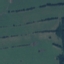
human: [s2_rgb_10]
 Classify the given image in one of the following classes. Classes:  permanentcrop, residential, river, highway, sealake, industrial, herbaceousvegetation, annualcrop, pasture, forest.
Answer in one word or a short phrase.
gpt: Pasture